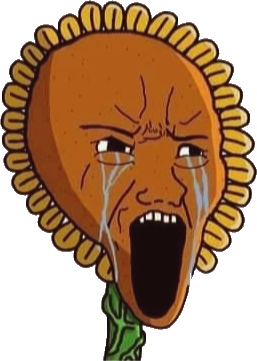
Label: 5_Objakt